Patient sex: M
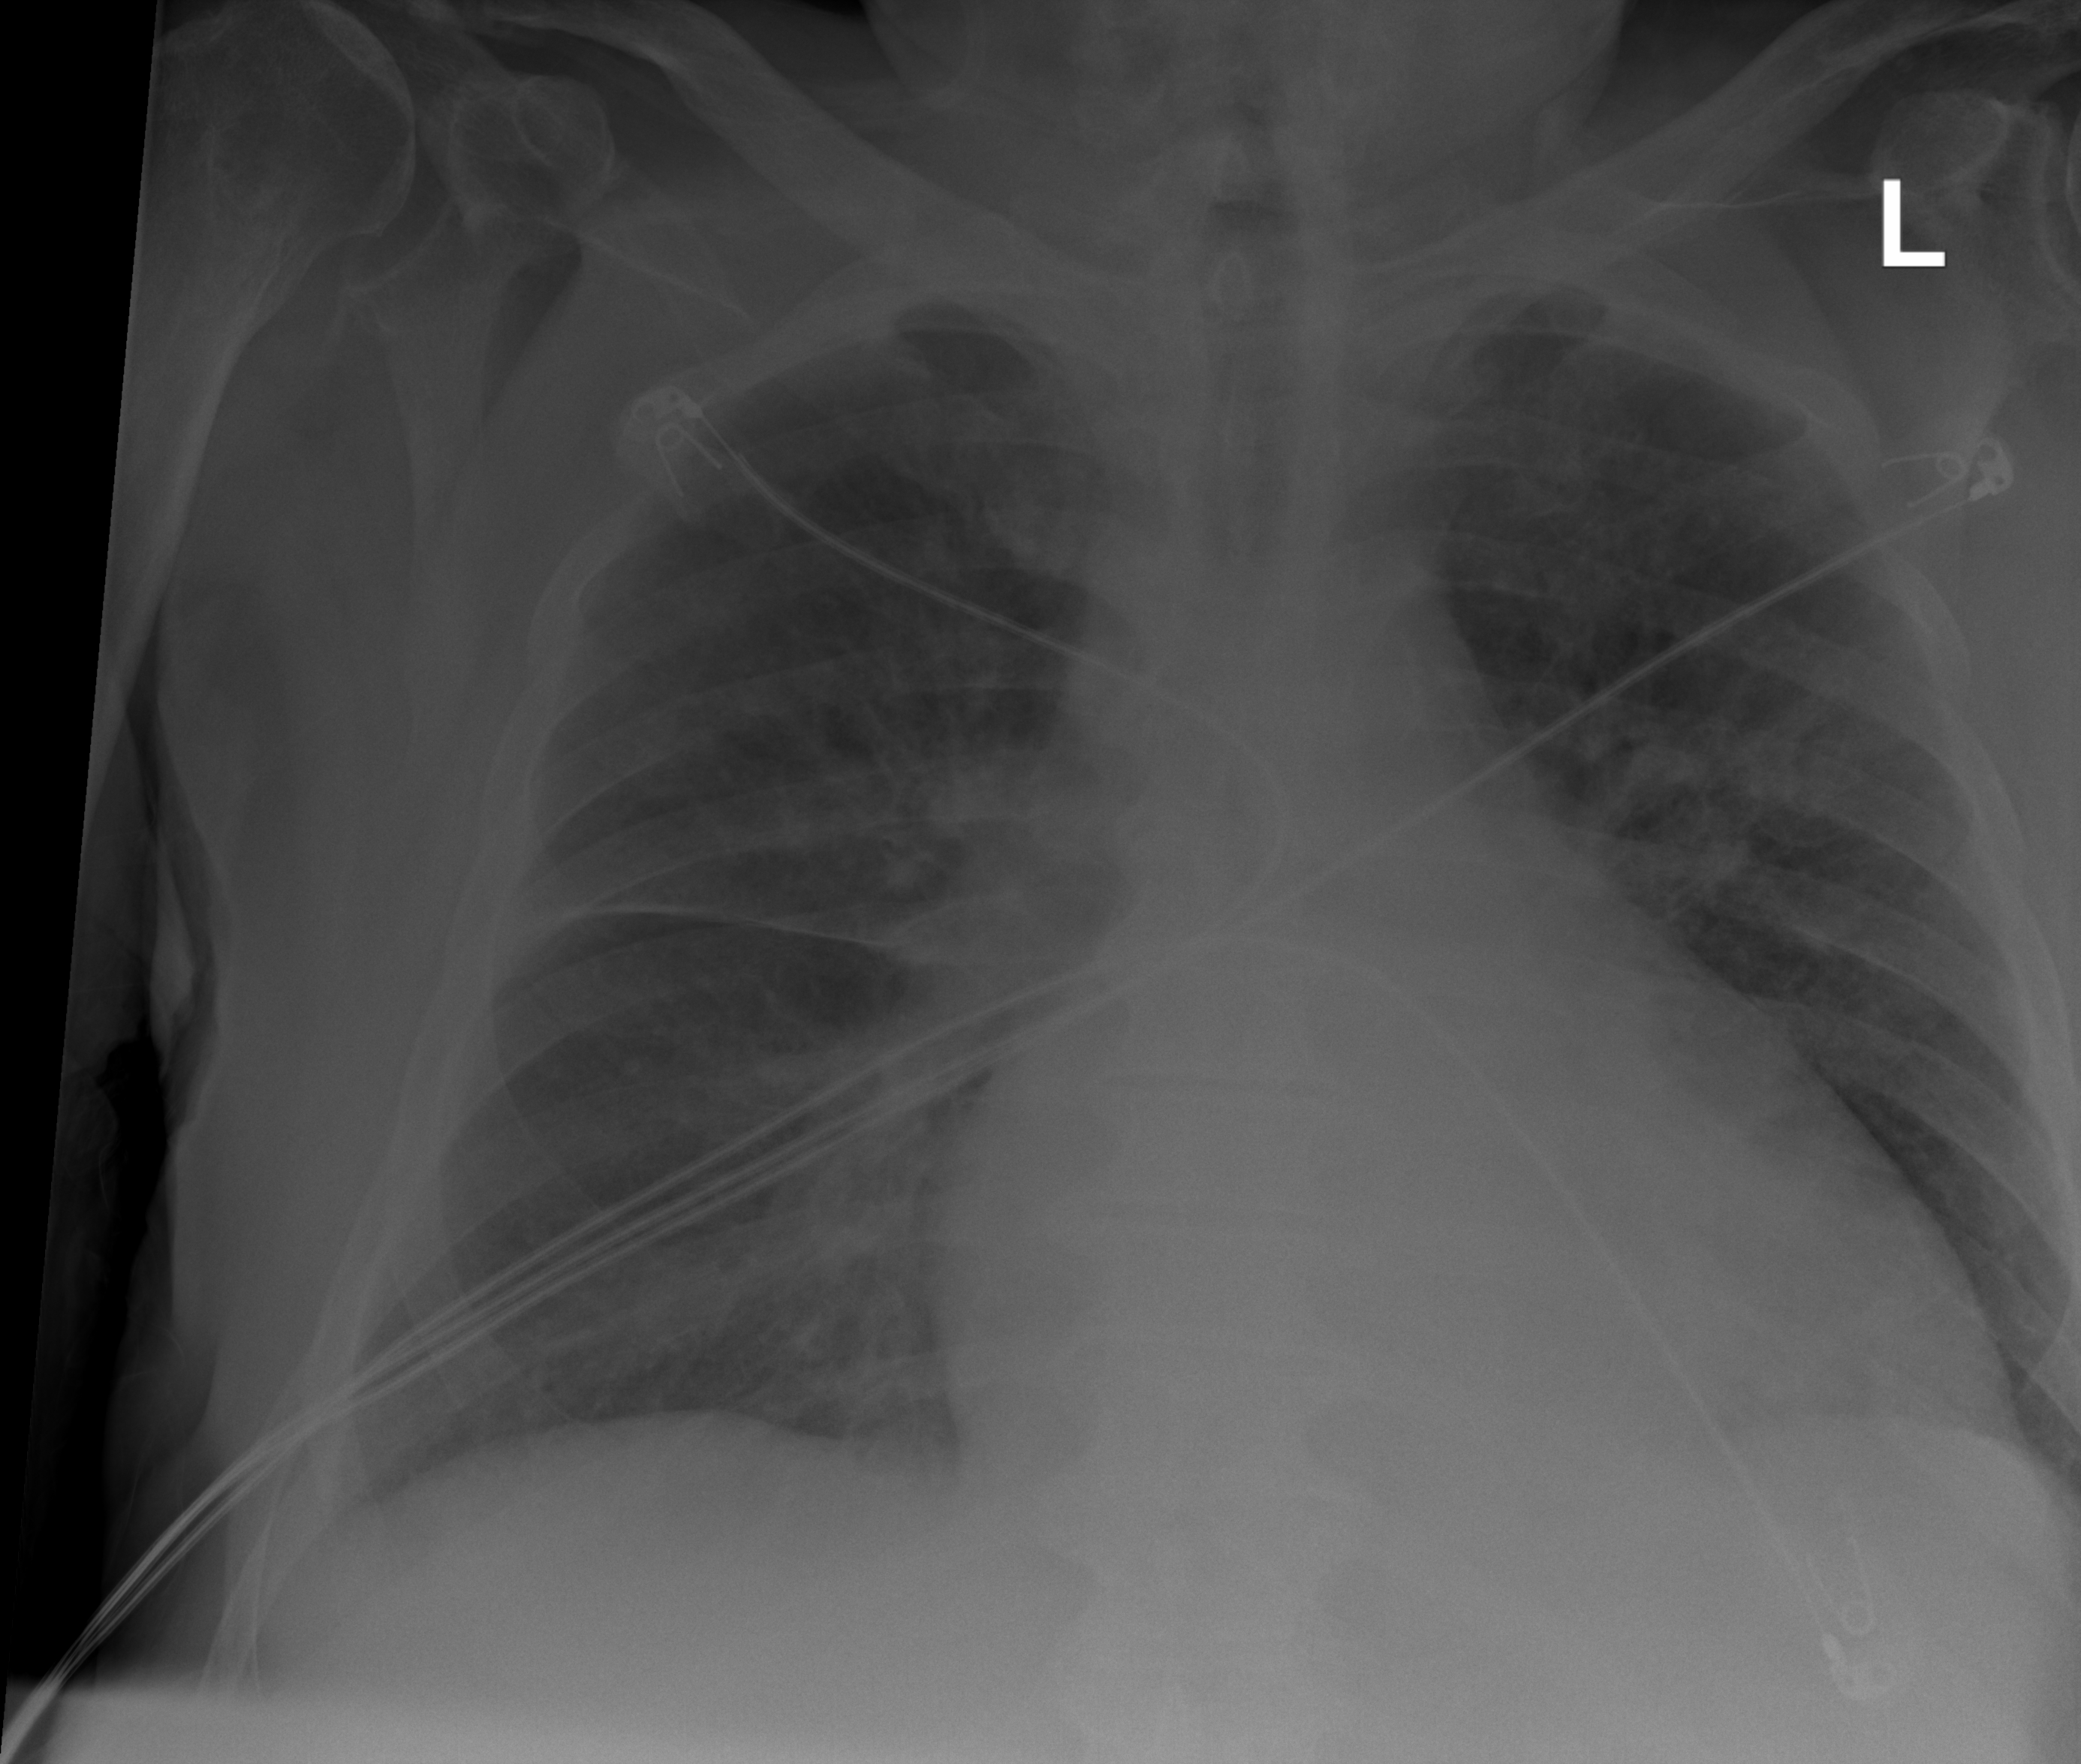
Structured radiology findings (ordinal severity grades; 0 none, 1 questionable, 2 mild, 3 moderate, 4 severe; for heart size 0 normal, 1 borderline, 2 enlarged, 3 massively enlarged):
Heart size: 2
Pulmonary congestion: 2
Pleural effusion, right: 2
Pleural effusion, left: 1
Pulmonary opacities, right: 2
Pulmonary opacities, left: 2
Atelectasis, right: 2
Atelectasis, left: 2